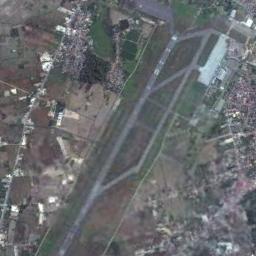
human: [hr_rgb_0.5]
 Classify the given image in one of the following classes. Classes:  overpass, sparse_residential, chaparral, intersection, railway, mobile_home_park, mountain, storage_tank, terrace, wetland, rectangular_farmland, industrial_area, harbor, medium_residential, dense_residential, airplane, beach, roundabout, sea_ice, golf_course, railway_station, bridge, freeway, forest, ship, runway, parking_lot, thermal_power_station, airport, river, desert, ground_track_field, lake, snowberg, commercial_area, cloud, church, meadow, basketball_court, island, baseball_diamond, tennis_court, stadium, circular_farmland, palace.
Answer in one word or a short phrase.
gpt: airport